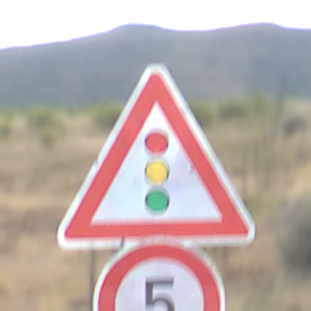
Verkehrszeichen: Lichtzeichenanlage
Zusatzzeichen unten: Geschwindigkeit5
Umgebung: Outdoor, Nature
Tageszeit: Midday
Wetter: PartlyCloudy
Licht: Natural
Jahreszeit: NotSpecified
Kontrast: LowContrast